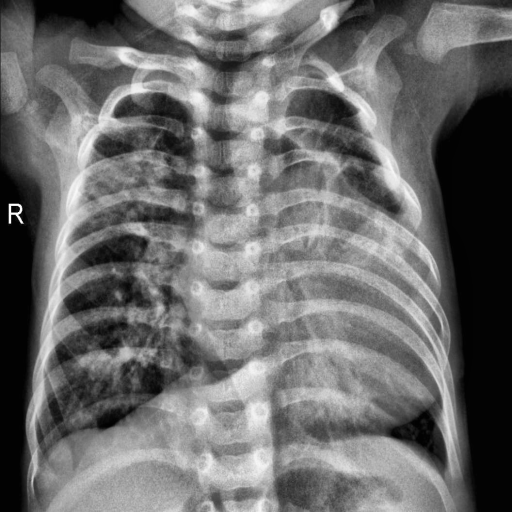
Finding: PNEUMONIA